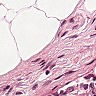
Metastatic tissue present: no